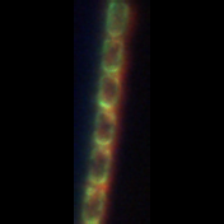
Taxon: Skeletonema
Group: Diatoms